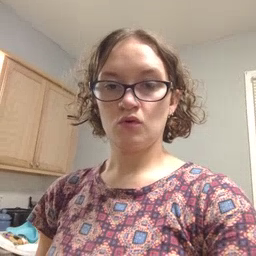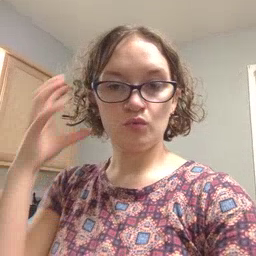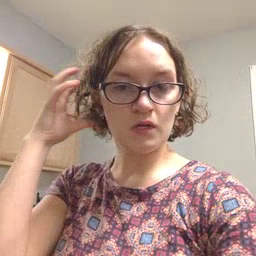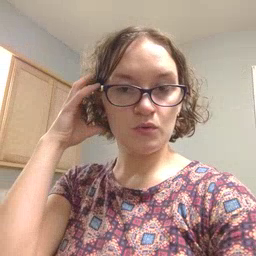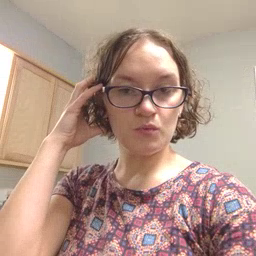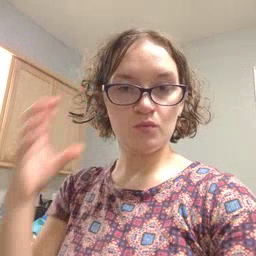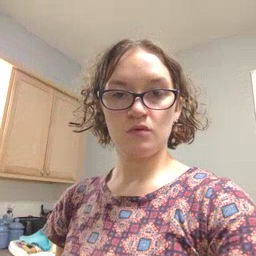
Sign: radio